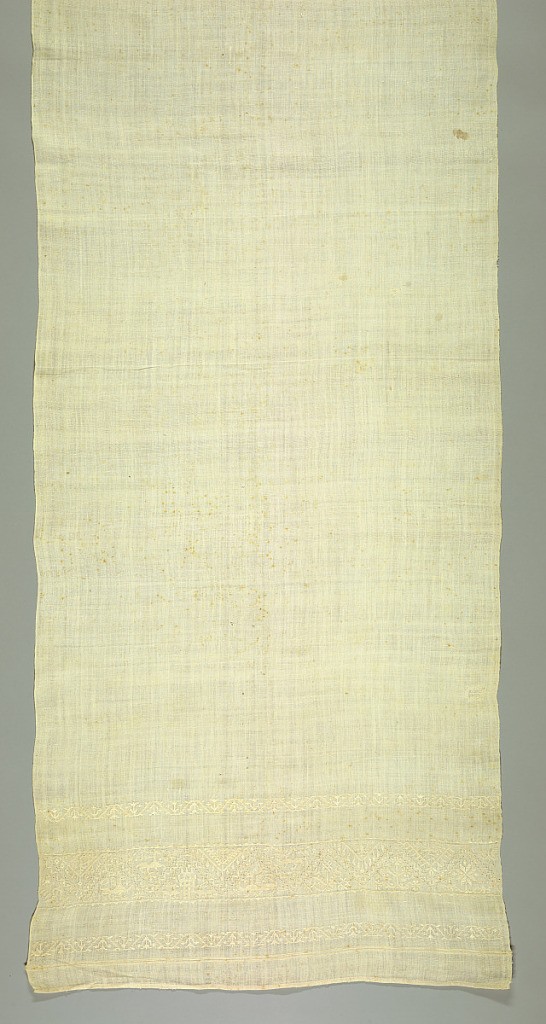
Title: Cover
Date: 18th–19th century
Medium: linen on linen Technique: counted stitche and satin stitch embroider; overcasting creating deflected element work on plain weave
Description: White cover with white embroidery made in a sixteenth century style and pattern. At each end a three inch band has been divided by zigzags to create triangles filled with fantastic animals or plants which do not repeat. Above and below the wide bands are narrower bands filled with a pattern of a curving vine.